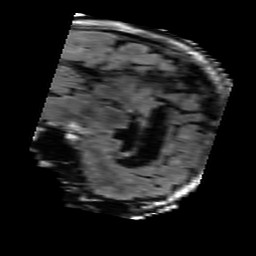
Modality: FLAIR
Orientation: sagittal
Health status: ill
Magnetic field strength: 3 T